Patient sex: M
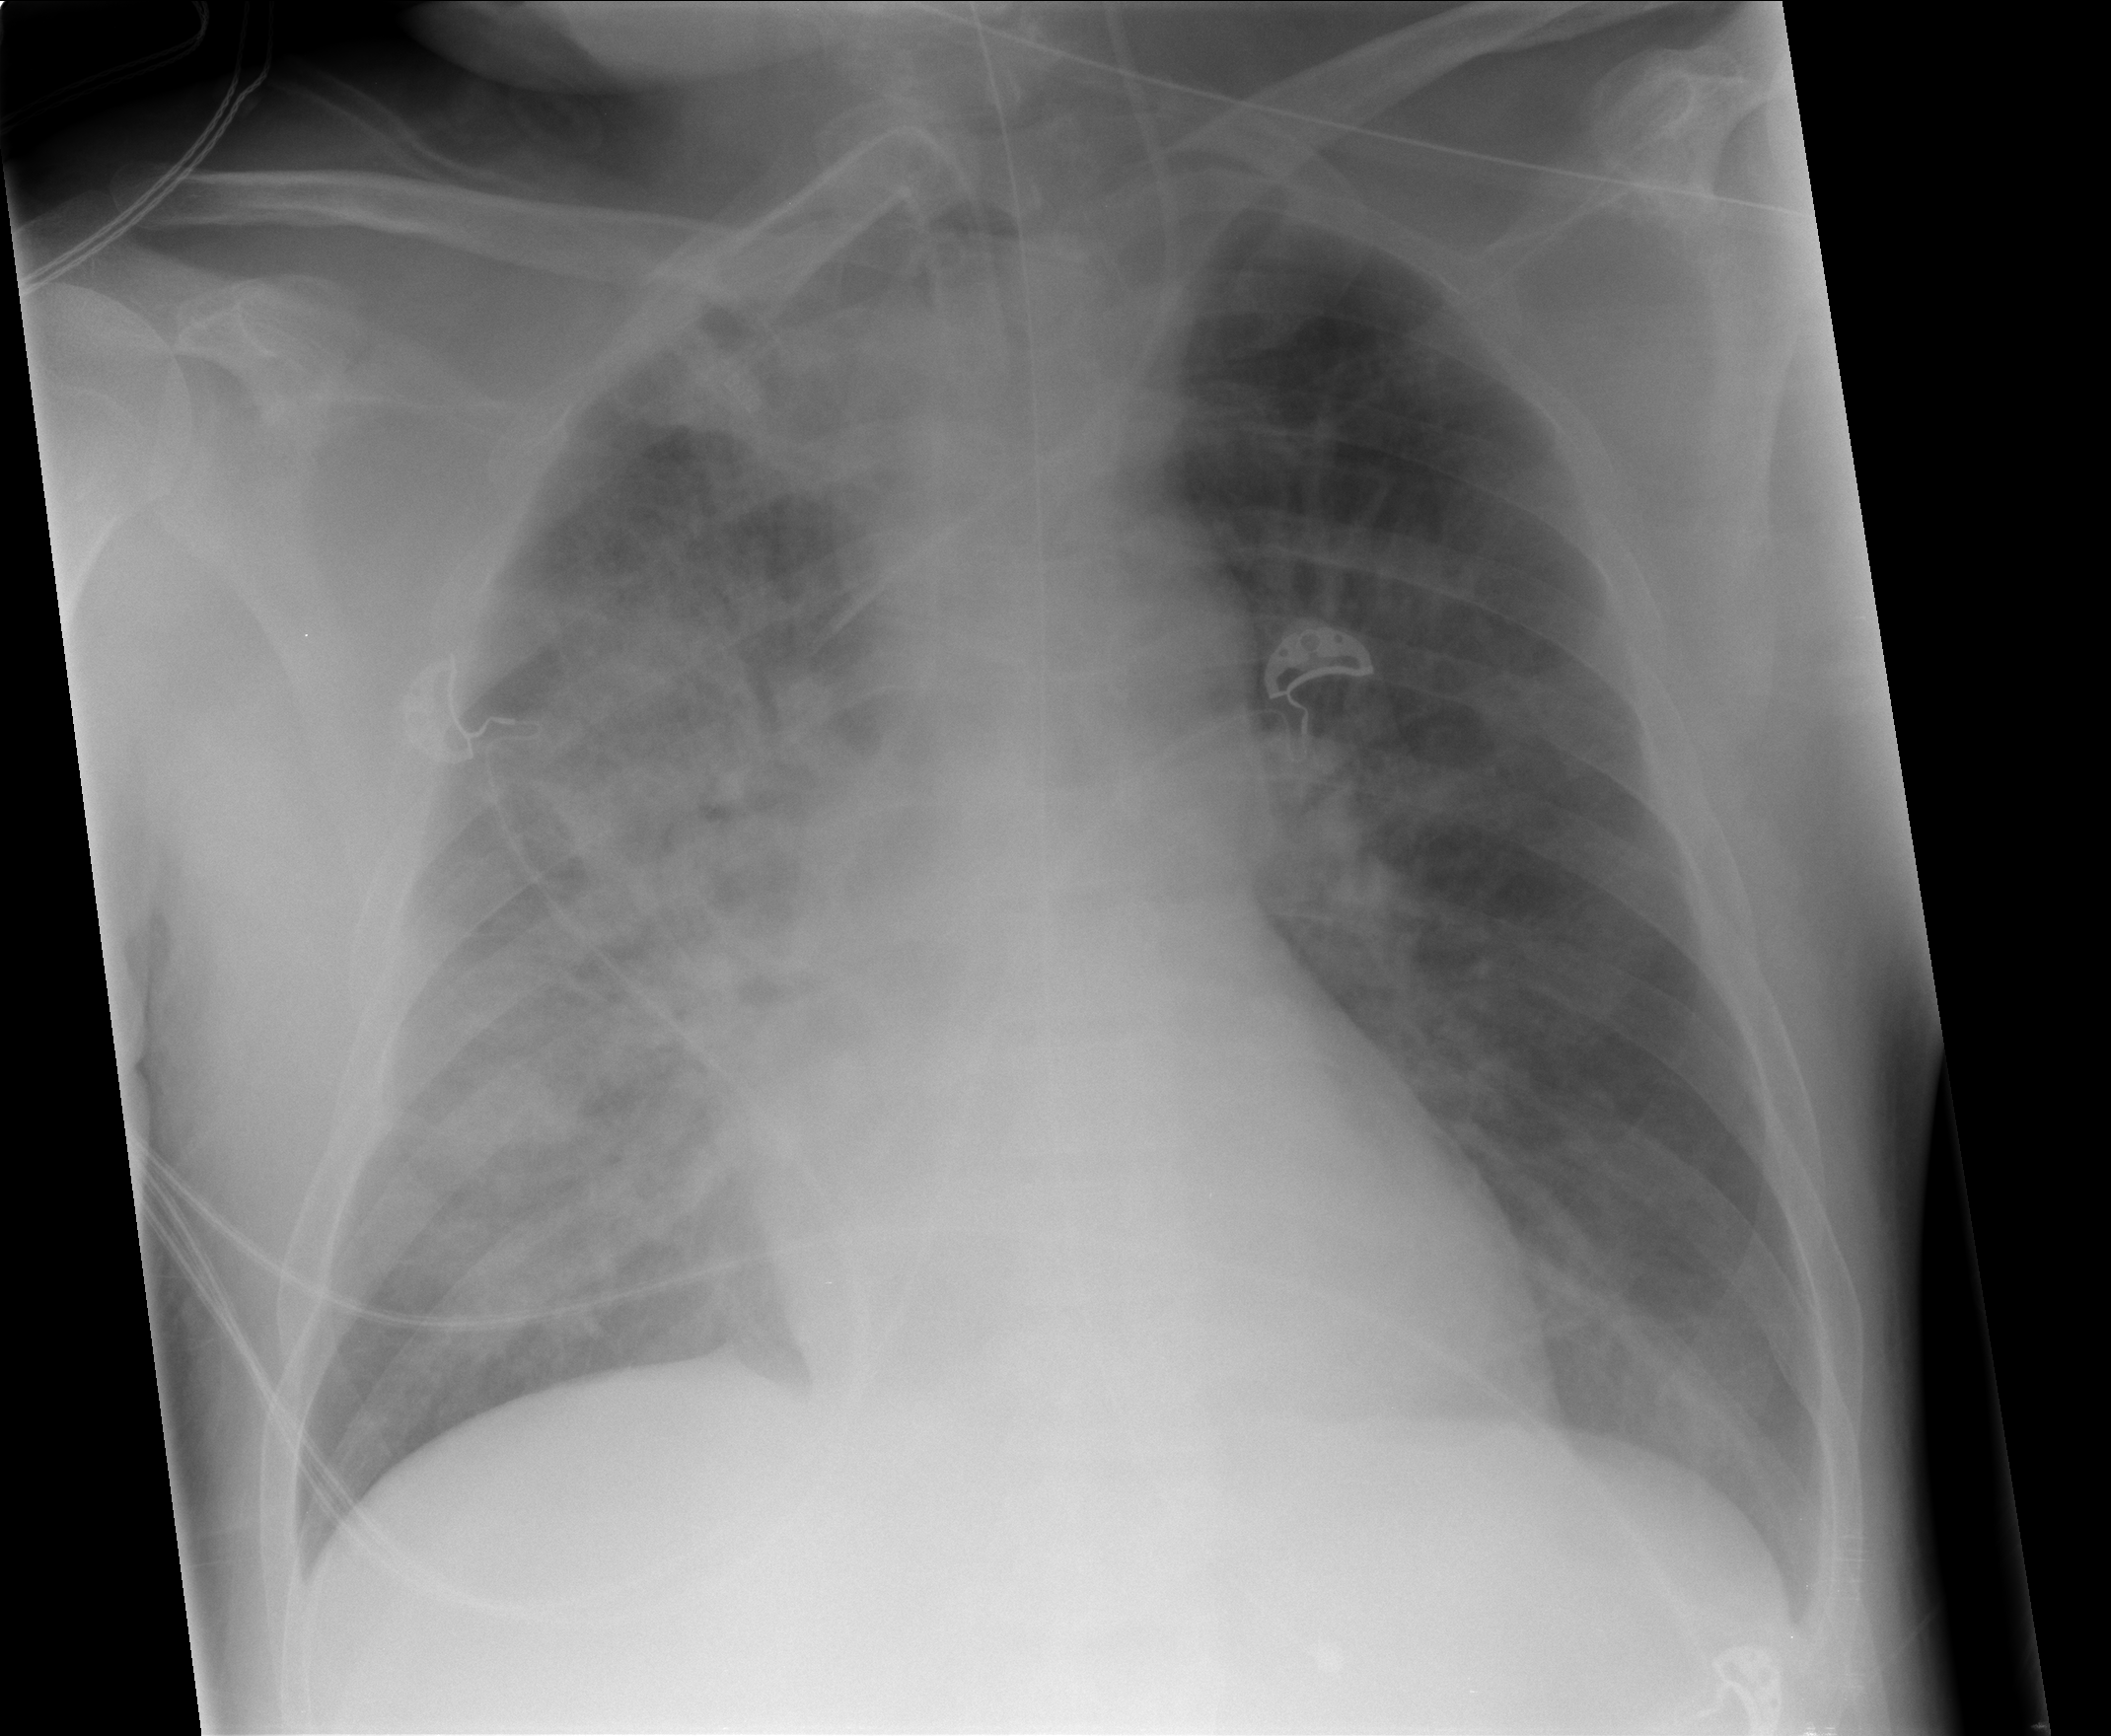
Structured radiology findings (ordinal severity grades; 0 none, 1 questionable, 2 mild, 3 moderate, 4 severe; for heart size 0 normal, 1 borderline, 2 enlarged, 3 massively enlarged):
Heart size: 0
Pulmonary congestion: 2
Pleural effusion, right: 0
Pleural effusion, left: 0
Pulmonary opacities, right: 3
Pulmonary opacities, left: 2
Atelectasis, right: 3
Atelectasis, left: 1